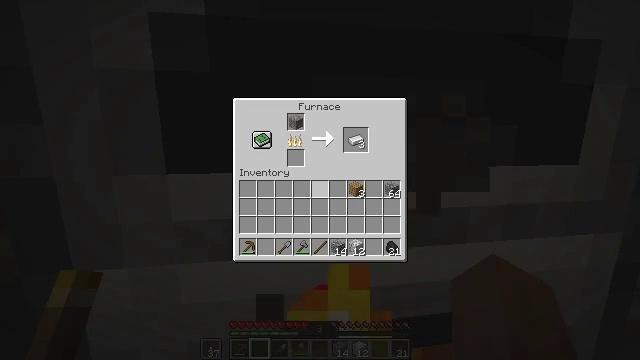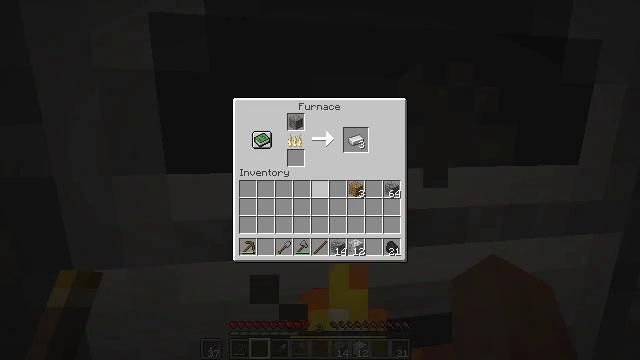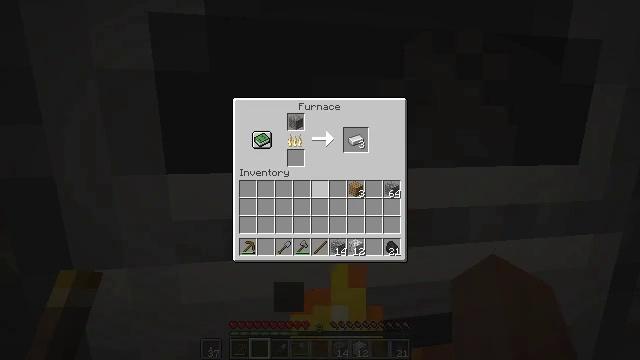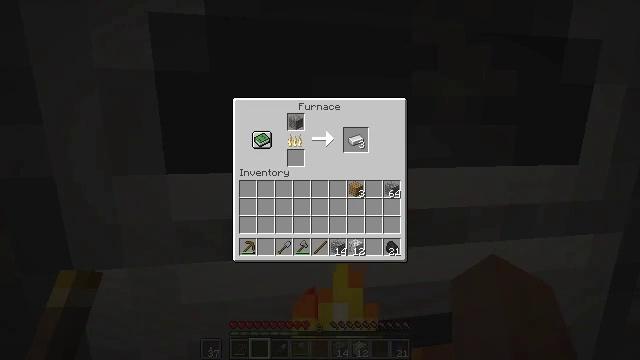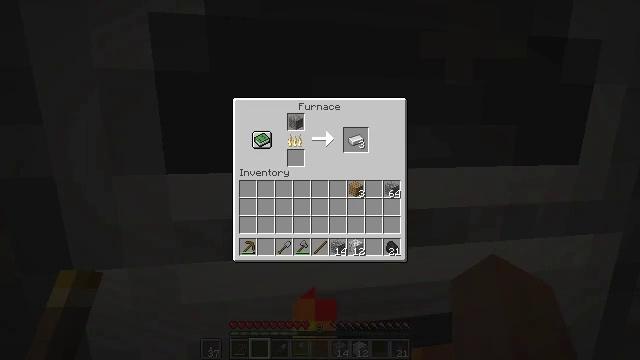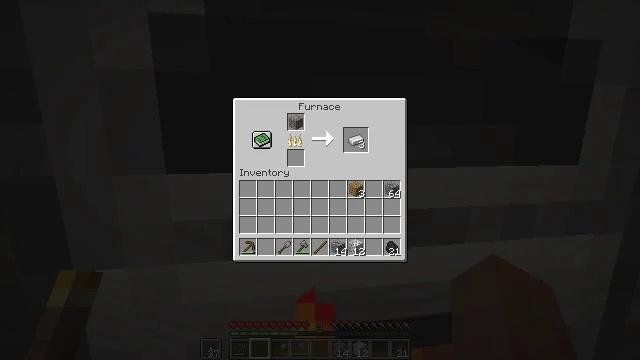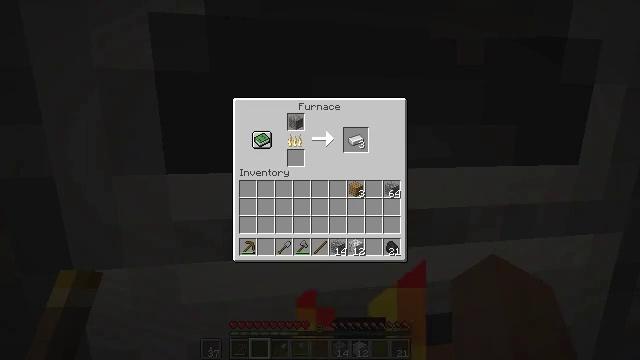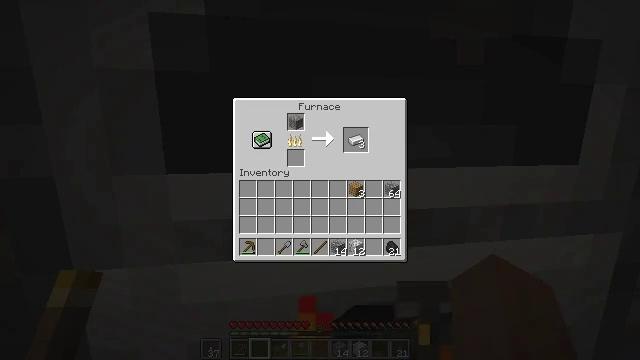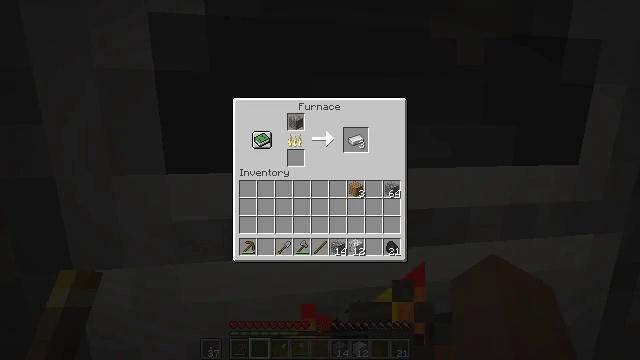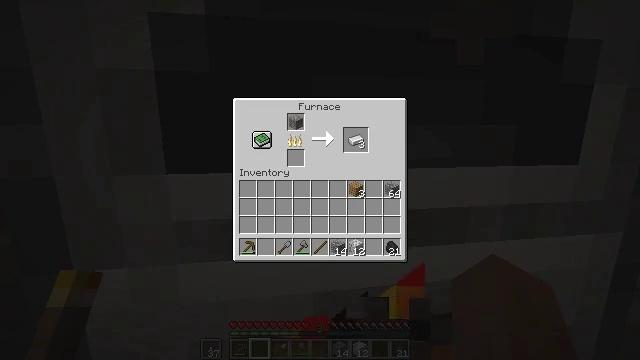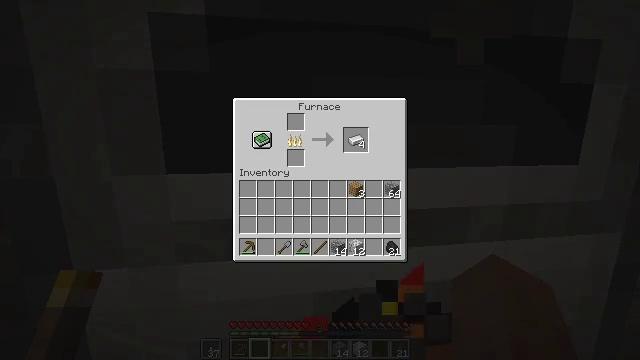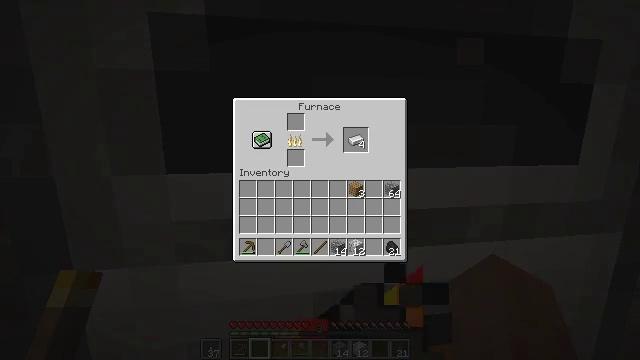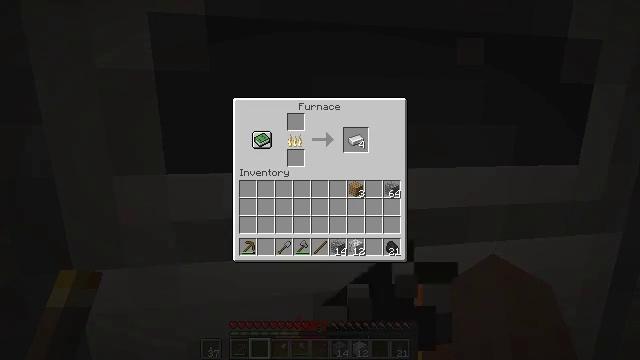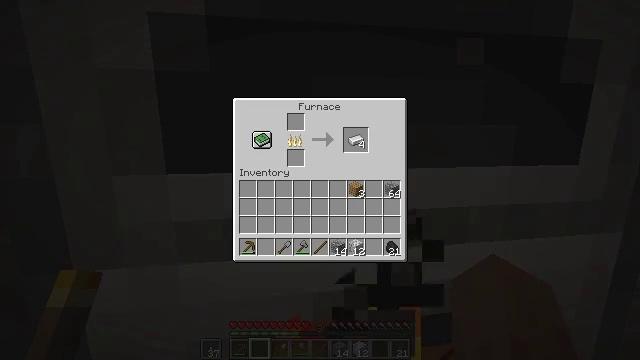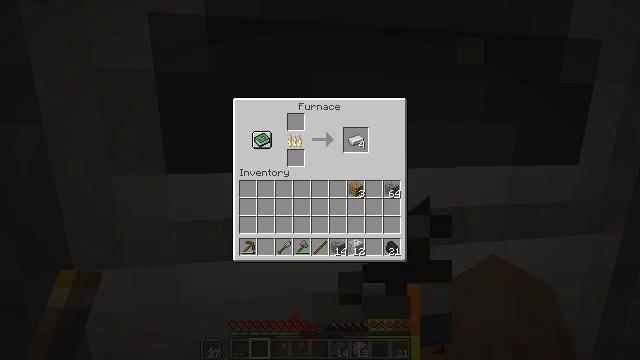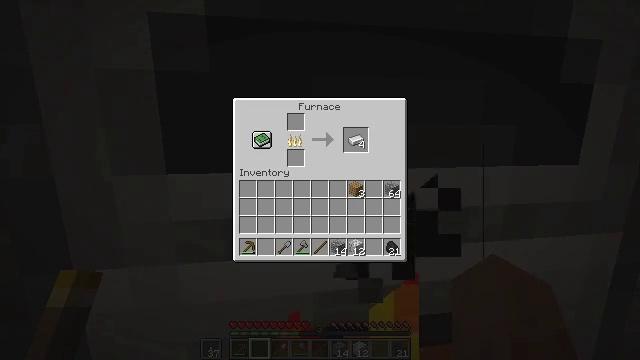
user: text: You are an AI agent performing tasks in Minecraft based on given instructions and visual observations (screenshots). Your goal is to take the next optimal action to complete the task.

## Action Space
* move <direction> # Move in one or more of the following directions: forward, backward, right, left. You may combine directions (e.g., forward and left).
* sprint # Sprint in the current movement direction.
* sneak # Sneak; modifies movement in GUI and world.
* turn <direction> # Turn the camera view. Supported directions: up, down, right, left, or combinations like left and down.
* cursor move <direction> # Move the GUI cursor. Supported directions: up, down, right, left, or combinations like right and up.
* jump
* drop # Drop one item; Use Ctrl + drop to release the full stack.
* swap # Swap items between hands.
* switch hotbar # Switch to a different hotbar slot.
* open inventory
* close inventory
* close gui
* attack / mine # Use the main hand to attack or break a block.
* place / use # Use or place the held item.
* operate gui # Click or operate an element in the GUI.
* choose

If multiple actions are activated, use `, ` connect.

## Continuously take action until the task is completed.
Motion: motion action
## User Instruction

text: Gather stone by using a pickaxe.
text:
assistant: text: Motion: no_op
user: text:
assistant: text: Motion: no_op
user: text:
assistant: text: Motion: no_op
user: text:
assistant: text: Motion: no_op
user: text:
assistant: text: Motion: no_op
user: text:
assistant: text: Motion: no_op
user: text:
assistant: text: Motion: no_op
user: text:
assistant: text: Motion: sneak
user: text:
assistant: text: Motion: sneak
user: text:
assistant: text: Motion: sneak
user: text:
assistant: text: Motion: sneak
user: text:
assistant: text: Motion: sneak
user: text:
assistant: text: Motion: sneak
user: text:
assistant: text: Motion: sneak
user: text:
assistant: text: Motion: sneak
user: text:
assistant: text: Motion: sneak
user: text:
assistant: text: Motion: sneak
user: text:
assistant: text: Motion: sneak
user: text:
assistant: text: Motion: sneak
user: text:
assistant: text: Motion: sneak
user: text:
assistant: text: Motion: sneak
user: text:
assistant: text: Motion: sneak
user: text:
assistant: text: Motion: sneak
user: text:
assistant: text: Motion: sneak, attack / mine
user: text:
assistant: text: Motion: sneak, attack / mine
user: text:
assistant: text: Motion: sneak, attack / mine
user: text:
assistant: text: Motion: sneak, attack / mine
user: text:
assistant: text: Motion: sneak
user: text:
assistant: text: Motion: sneak
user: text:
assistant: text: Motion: sneak